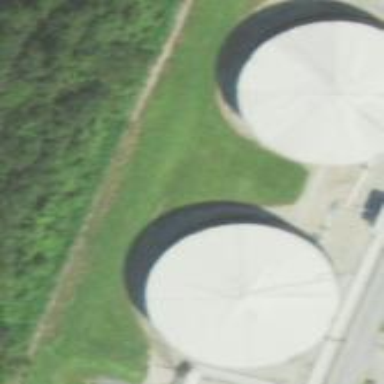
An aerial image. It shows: Storage tank that is man-made.